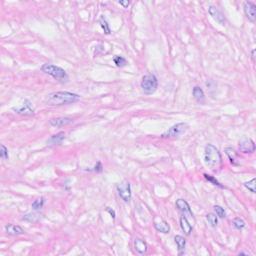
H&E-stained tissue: Breast